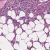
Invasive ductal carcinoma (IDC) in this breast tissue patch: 1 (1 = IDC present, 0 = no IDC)